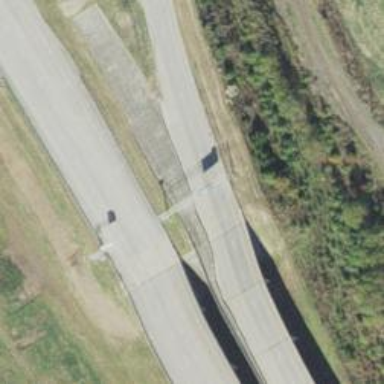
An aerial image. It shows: Beam structure bridge on motorway link.